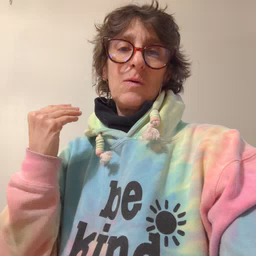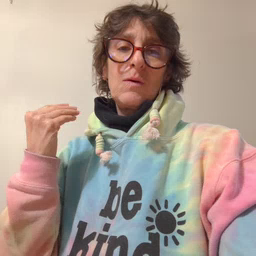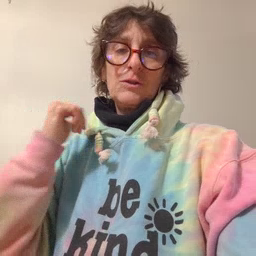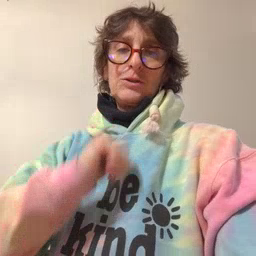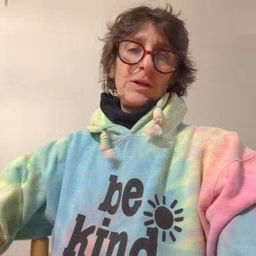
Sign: jacket